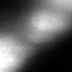
Tissue sample: colon
Magnification: 2.5x
Cell type: Stem and progenitor cells
Senescence state: normal